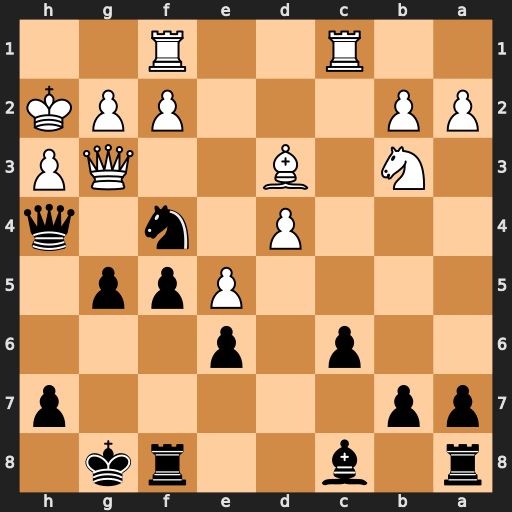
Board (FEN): r1b2rk1/pp5p/2p1p3/4Ppp1/3P1n1q/1N1B2QP/PP3PPK/2R2R2
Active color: b
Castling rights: -
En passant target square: -
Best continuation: Qxg3+ fxg3 Nxd3